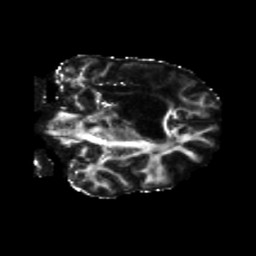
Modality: FA
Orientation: coronal
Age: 31
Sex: female
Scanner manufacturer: siemens
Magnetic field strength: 3 T
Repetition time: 5.25 s
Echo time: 0.08 s